Field crop: tomato
Growth stage: 1
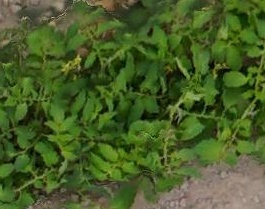
Species: tomato